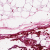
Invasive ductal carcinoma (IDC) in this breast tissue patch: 0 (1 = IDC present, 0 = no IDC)